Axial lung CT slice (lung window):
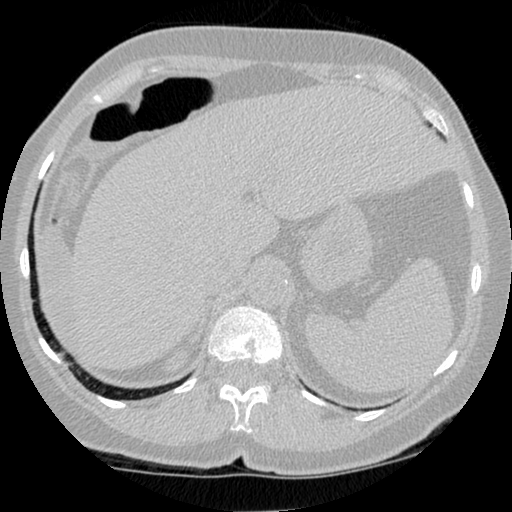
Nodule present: no